Question: I'm trying to show a certain part of an image.
For example:

I tried to set a 'ClipDrawable' of an 'ImageView' from a 'Bitmap' using the code below, but it didn't show up.
'''
BitmapDrawable bitmapDrawable = new BitmapDrawable(getResources(), bitmap);
ClipDrawable clipDrawable = new ClipDrawable(bitmapDrawable, Gravity.LEFT, ClipDrawable.HORIZONTAL);
clipDrawable.setBounds(0, 0, bitmap.getWidth(), bitmap.getHeight());
clipDrawable.setLevel(5000);
imageView.setImageDrawable(clipDrawable);
'''
I also tested to make sure the problem wasn't with the 'BitmapDrawable' by seeing if 'imageView.setImageDrawable(bitmapDrawable)' would show the full image and it did display it correctly.
How can I show a fraction of a 'Bitmap' using 'ClipDrawable'?
Why is the image not showing up?
I looked at <URL>, but the accepted answer assumes that the image can be retrieved from the resources whereas I'm loading my image dynamically.
The answers to the post <URL> don't answer my question using 'ClipDrawable' and just use magic numbers to create a new 'Bitmap'.
The <URL> only explain how to solve this problem if you set the 'Drawable' in XML.
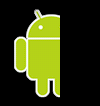
Answer: It's either you need to call 'invalidateSelf' on the clipdrawable after you set the level or you should try this:
'''
imageView.setBackground(clipDrawable);
imageView.setImageResource(android.R.color.transparent);
'''
Courtesy of: <URL>